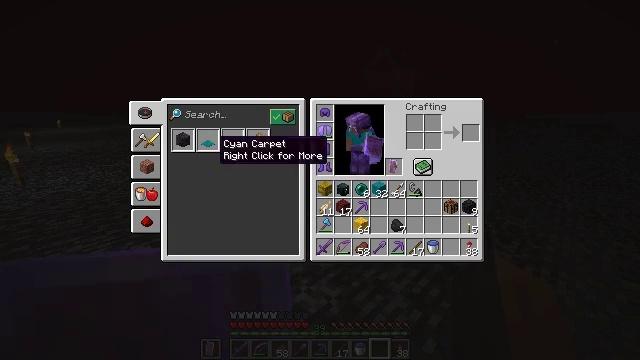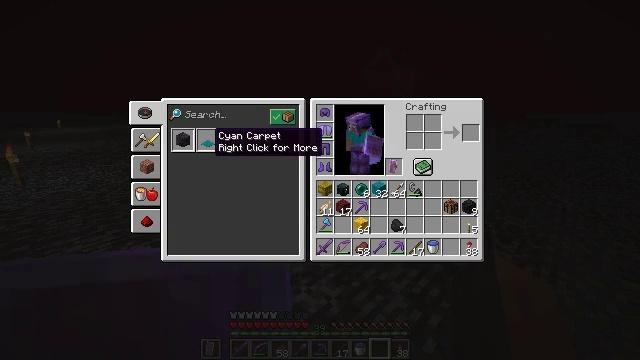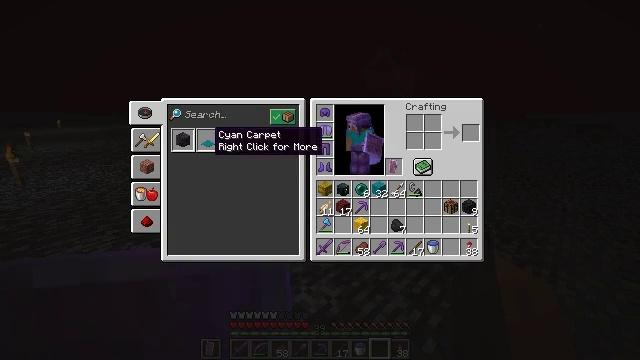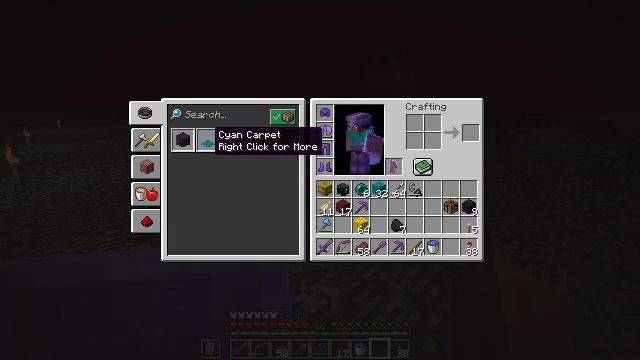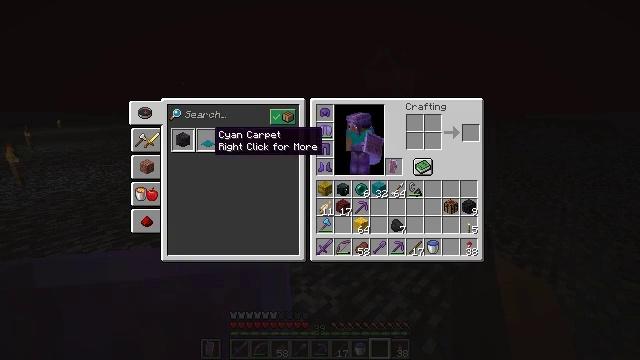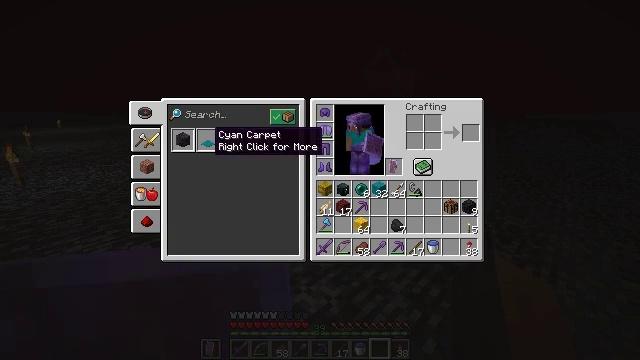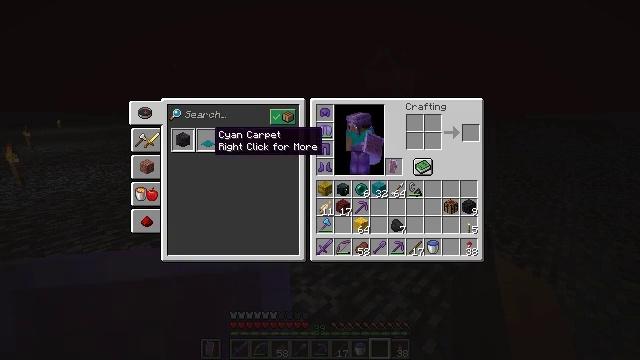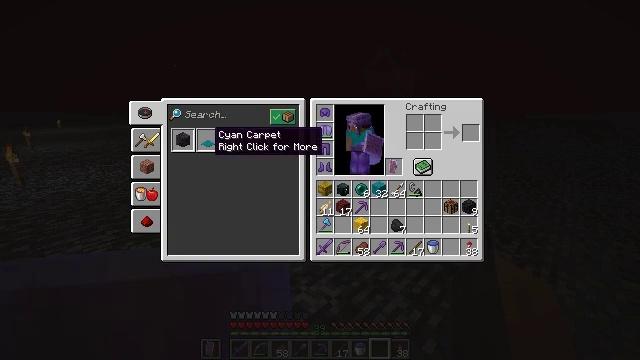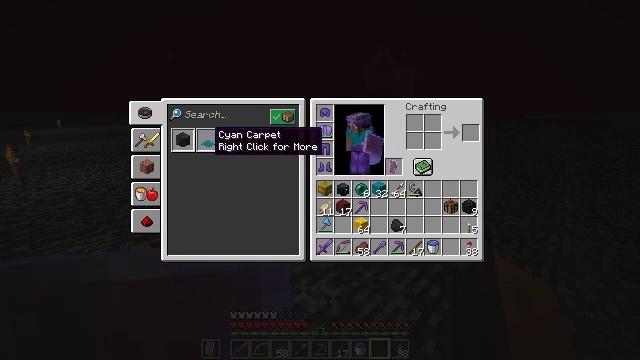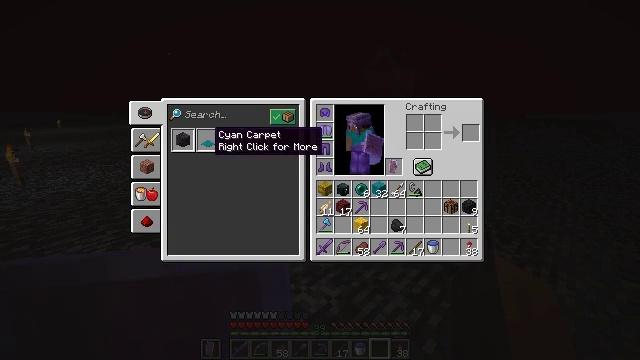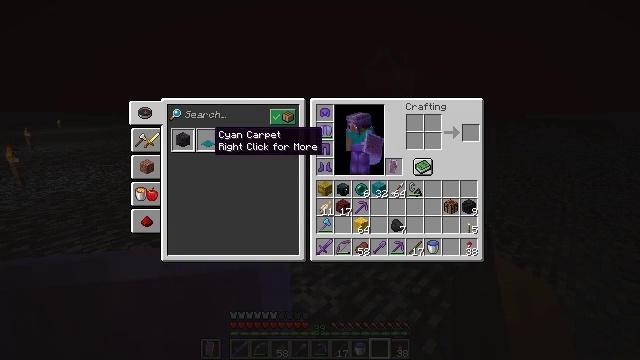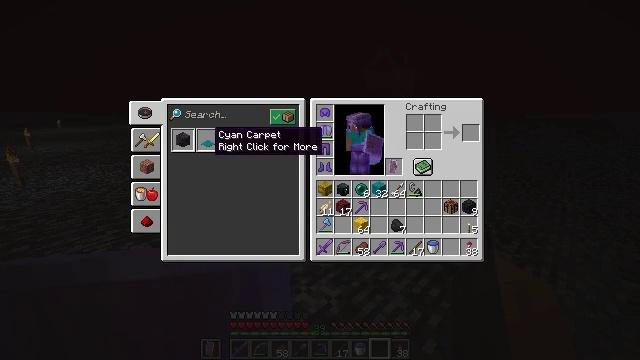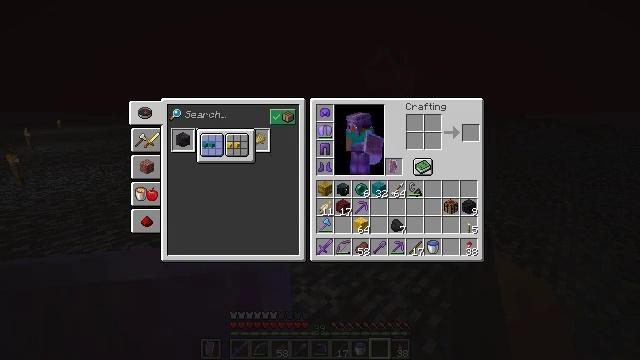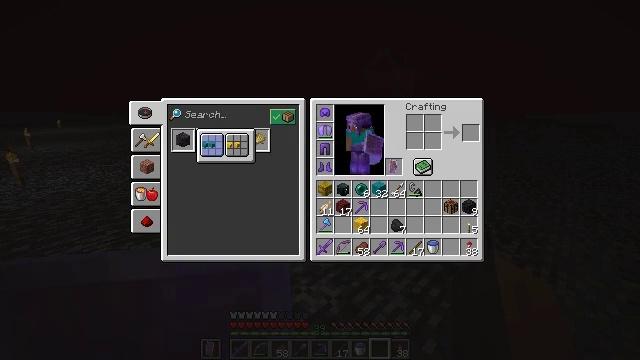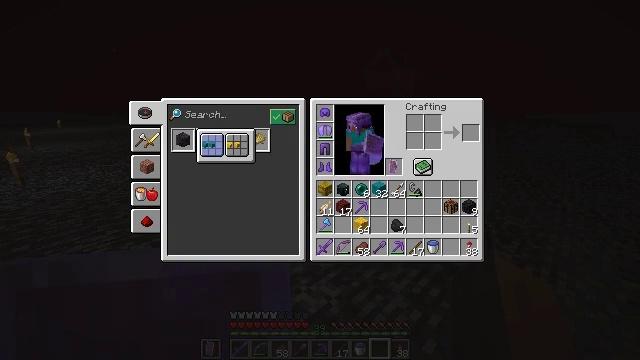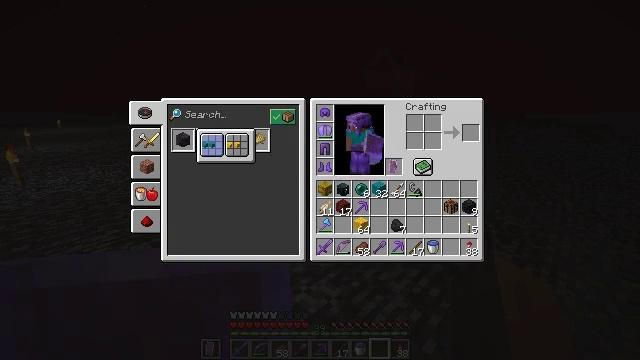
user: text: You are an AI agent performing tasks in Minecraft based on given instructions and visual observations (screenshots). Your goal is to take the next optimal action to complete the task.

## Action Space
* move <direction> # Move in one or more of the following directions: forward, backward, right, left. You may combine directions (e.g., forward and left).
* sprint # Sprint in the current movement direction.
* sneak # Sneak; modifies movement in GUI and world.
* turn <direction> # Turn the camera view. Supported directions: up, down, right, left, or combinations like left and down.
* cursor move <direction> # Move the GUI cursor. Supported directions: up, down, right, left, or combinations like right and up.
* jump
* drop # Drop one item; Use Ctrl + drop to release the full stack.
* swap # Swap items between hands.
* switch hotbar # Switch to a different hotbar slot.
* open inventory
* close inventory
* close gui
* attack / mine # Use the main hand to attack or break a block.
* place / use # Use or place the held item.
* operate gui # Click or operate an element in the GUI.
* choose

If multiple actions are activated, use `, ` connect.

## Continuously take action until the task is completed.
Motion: motion action
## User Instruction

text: craft item cyan carpet
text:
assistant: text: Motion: turn up
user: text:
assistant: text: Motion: no_op
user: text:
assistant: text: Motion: no_op
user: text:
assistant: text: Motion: no_op
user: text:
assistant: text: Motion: no_op
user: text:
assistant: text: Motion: no_op
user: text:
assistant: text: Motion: no_op
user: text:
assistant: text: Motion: no_op
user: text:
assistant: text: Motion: no_op
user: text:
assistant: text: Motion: no_op
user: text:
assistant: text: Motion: no_op
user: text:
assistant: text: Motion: use / place
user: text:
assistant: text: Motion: use / place
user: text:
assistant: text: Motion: use / place
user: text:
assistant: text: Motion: no_op
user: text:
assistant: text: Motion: no_op
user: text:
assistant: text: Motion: no_op
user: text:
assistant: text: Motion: no_op
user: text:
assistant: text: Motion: no_op
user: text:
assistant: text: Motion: no_op
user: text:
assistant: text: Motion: no_op
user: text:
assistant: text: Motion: no_op
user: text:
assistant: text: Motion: no_op
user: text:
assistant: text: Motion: no_op
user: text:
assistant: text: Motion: sneak
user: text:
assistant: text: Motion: sneak
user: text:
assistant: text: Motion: sneak, attack / mine
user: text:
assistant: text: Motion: sneak, attack / mine
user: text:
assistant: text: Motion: sneak, attack / mine
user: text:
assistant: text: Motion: sneak